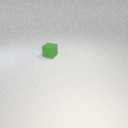
small green rubber cube